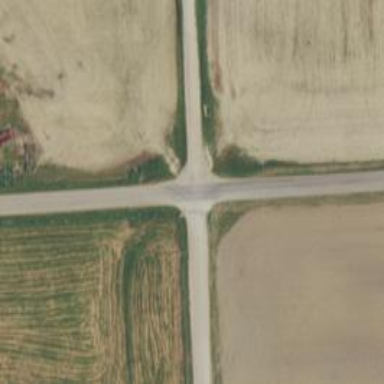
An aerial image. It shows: Stop road.